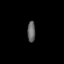
Tissue: prostate
Cell type: Myeloid cells
Senescence score: 0.6876
Nuclear area (px): 166
Mean DAPI intensity: 98.271